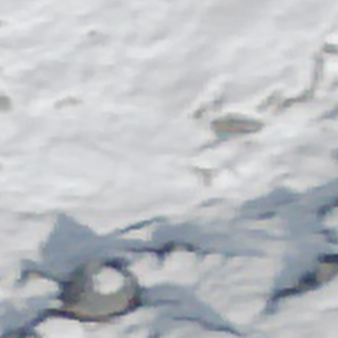
Label: other